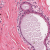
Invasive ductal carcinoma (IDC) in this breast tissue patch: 0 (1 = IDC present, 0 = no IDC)